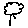
Label: tree